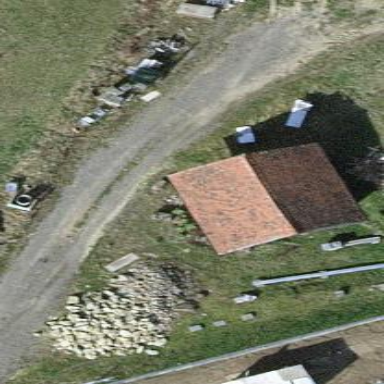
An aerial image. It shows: Shed building.